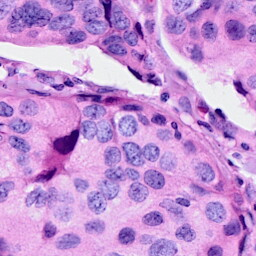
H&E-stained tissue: Breast